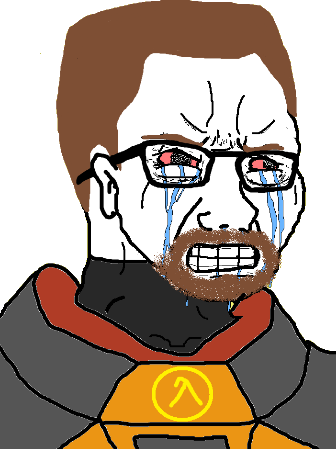
Label: 5_Crying_Wojak